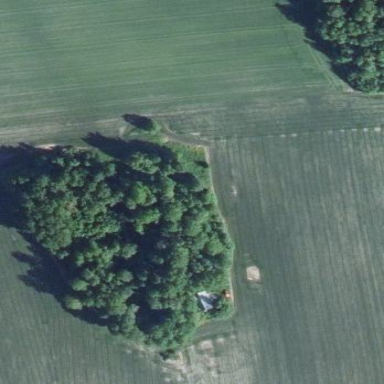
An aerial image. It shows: Forest with needle-leaved trees.